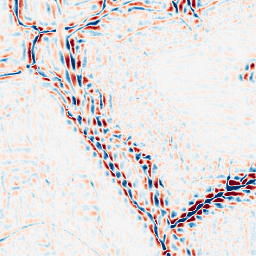
Category: wavelet
Decomposition family: wavelet_dwt
Decomposition parameters: wavelet: db4
level: 3
Upsampling method: bilinear
Upsampling parameters: scale: 8
Upsampling scale: 8